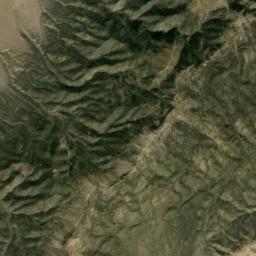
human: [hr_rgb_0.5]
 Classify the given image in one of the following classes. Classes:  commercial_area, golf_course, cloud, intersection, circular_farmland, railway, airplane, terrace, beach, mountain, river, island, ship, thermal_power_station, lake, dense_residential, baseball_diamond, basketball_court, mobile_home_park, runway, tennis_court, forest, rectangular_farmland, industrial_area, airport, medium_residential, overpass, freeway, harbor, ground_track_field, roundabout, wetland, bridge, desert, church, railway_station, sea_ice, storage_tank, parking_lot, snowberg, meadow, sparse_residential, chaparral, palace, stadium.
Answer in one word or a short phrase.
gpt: mountain